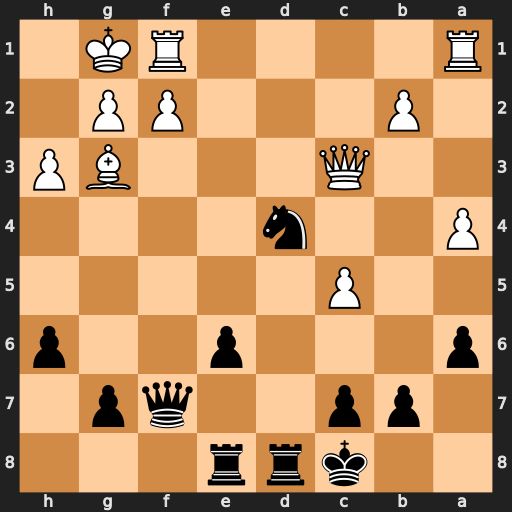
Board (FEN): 2krr3/1pp2qp1/p3p2p/2P5/P2n4/2Q3BP/1P3PP1/R4RK1
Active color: b
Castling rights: -
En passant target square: -
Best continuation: Ne2+ Kh2 Nxc3